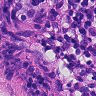
Metastatic tissue present: no